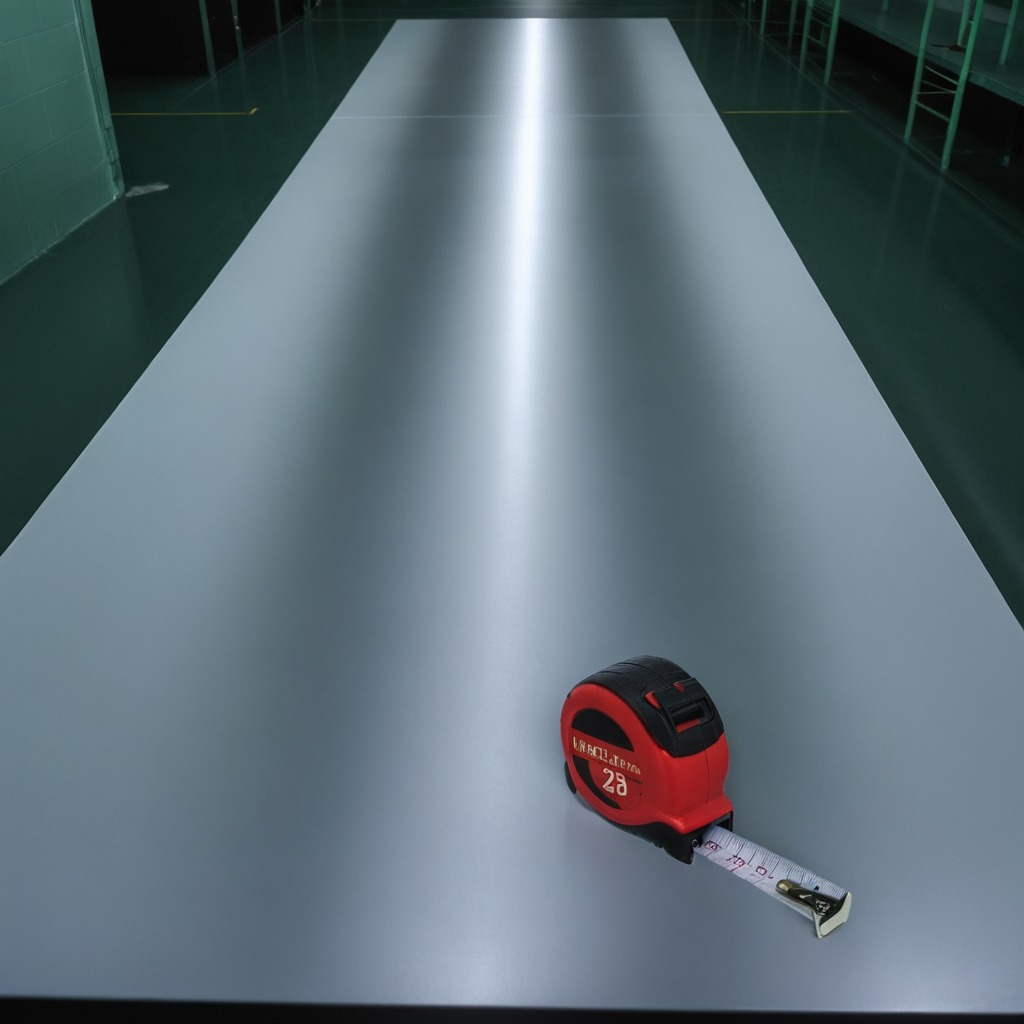
A measuring tape lies on the clean empty table in a railway signal maintenance room.